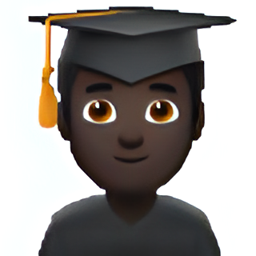
Name: male student type 6
Emoji: 👨🏿‍🎓
Group: People & Body
Sub-group: person-role